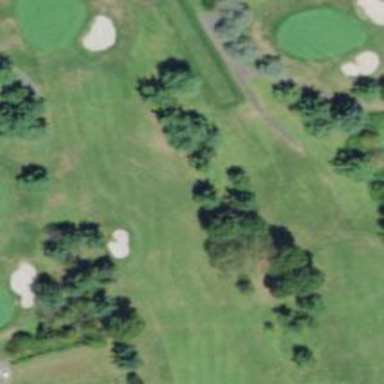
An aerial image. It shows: Golf fairway surrounded by grass.